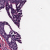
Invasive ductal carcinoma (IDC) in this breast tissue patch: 1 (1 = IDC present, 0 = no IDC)